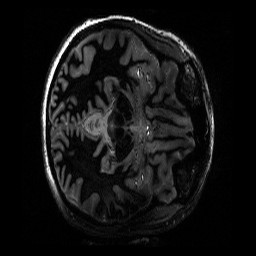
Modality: T1w
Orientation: axial
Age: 27
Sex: female
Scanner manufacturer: siemens
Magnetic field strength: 6.98 T
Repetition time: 4.5 s
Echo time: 0.00346 s